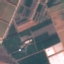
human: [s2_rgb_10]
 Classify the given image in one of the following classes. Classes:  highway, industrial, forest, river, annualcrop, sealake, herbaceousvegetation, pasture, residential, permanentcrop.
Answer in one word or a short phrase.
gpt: PermanentCrop